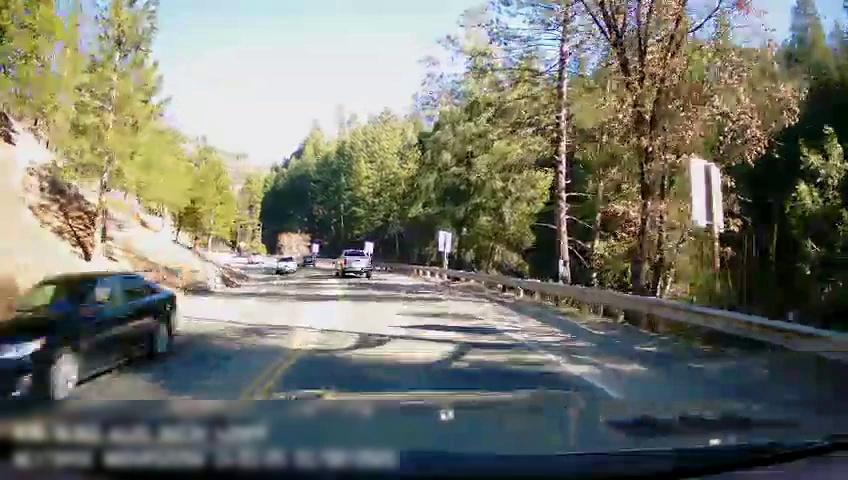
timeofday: Day
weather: Sunny
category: Drivable Space
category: Drivable Space
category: Vehicles | Truck
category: Vehicles | Car
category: Vehicles | Car
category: Vehicles | SUV
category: Lanes | Opposite Lane
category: Lanes | Current Lane
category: Lanes | Opposite Lane
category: Lanes | Current Lane